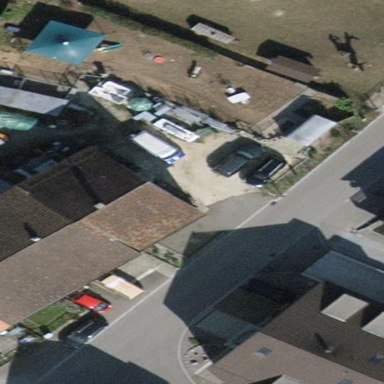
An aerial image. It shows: Terrace building.